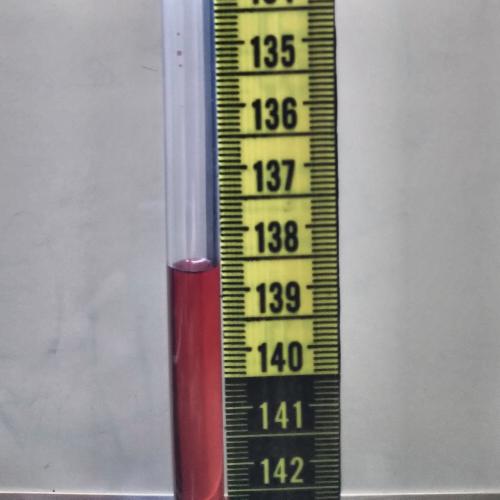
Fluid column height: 138.7 cm